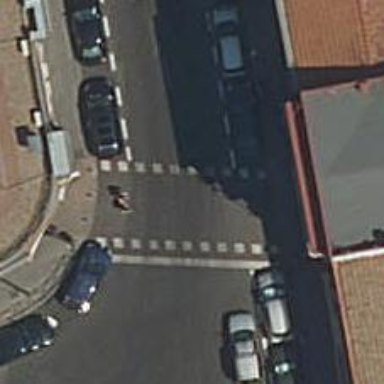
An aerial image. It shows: Zebra crossing with traffic signals.